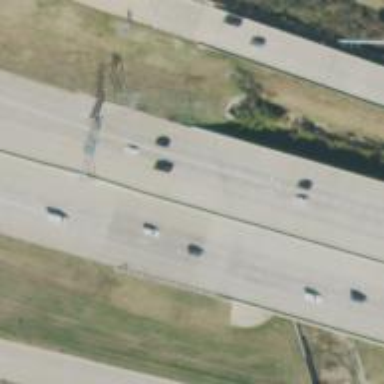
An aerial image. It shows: Bridge over motorway.